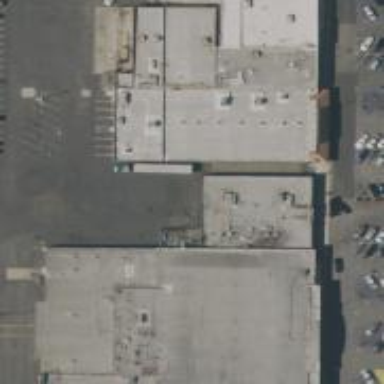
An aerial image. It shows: Retail building.